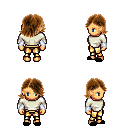
a pixel art fantasy rpg character, female body template, human, tanned skin, white long-sleeve shirt, gold greaves, brown swoop hairstyle, white cloth bracers, black slippers, four views (front, back, left, right), 2x2 character sprite sheet, small pixel art, hard edges, no anti-aliasing